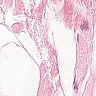
Metastatic tissue present: no